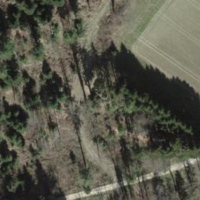
EUNIS habitat code: 44
Species observed at this site:
Aegopodium podagraria
Lonicera periclymenum